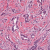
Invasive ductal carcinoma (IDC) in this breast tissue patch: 1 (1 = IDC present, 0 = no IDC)